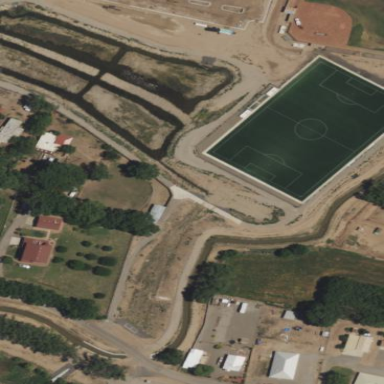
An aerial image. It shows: Soccer pitch for leisure land activities.